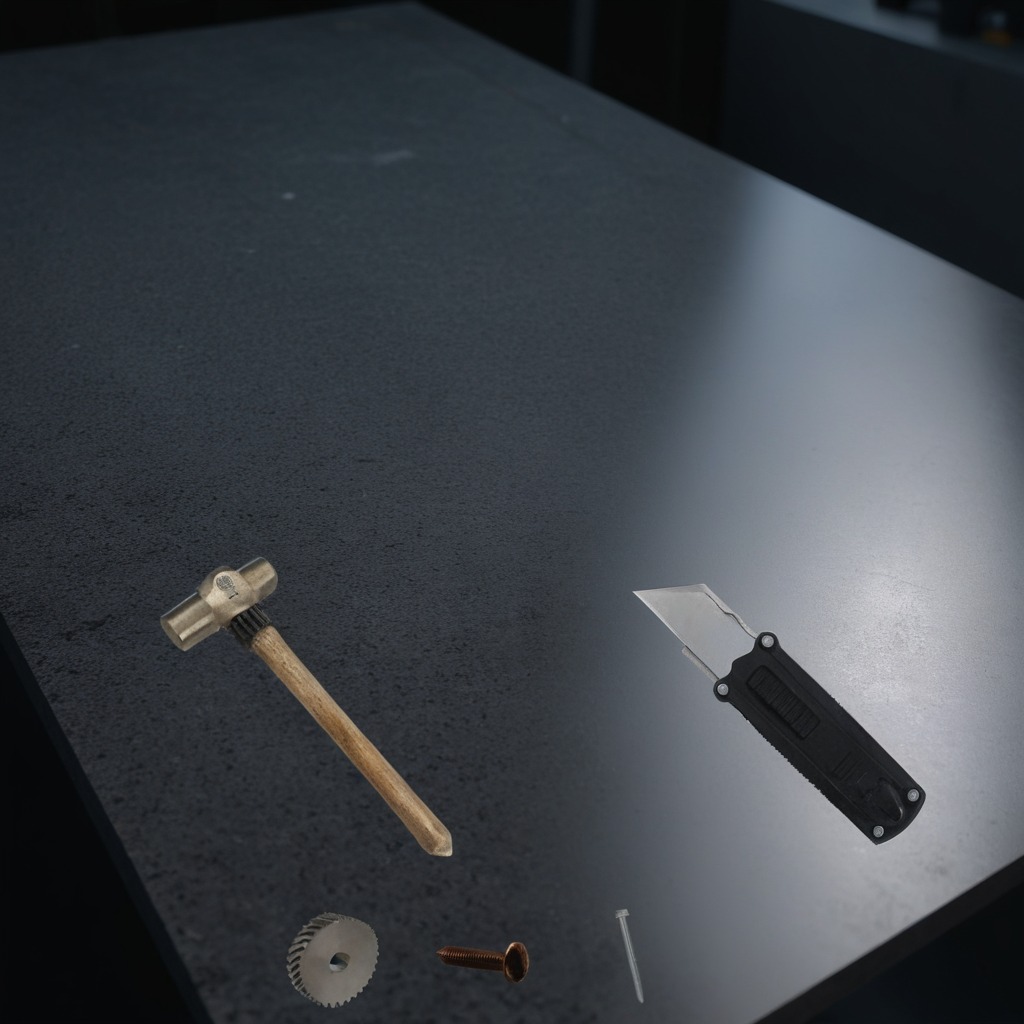
A steel gear with teeth, a utility knife, a metal machine screw, an iron nail, and a hammer are lying on the clean granite table inside a workshop at night.